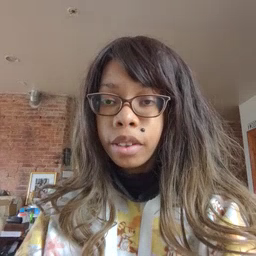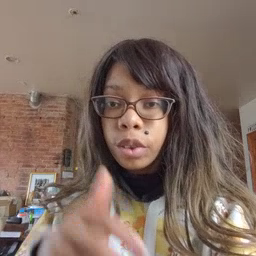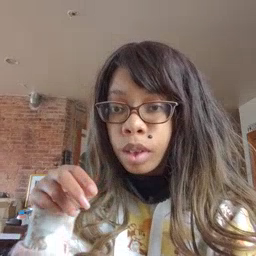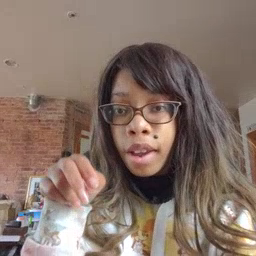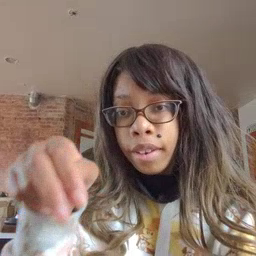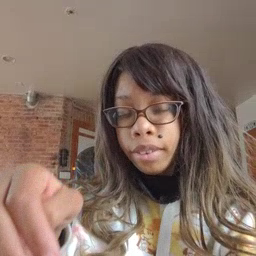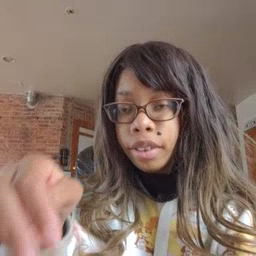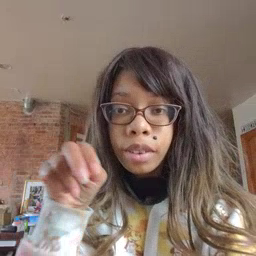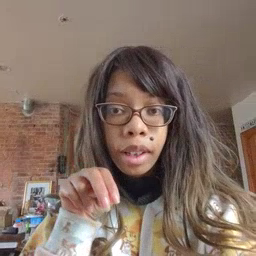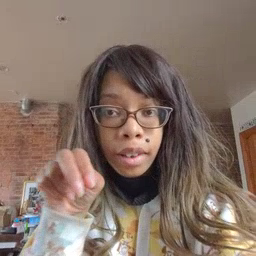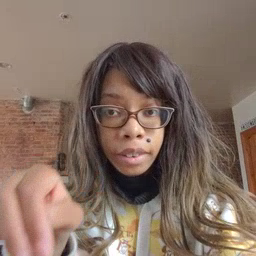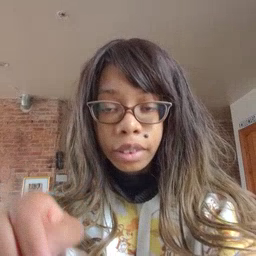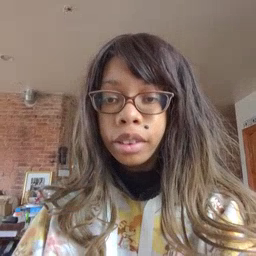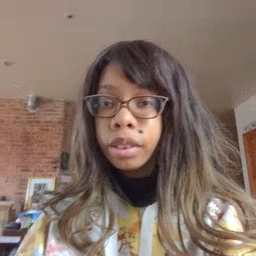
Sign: ride